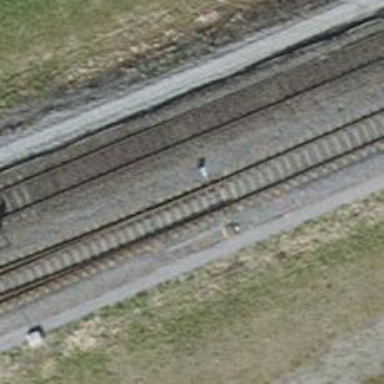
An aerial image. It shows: Railway switch.